Current action and preconditions to check: path_clear

Your task: For each precondition in the list above, predict whether it will hold at this action.

Consider the current scene as observed from the mobile robot's camera, and analyze the predicted future states of all dynamic agents (e.g., people, animals, vehicles, or any moving entities) within the NEXT SECOND.

IMPORTANT: Only answer "very likely" if you are absolutely certain—based on strong, clear evidence—that a dynamic agent will violate the precondition in the predicted future state. Do NOT answer "very likely" for unlikely, ambiguous, or low-probability risks.

Ask yourself for each precondition: Is there a high probability, with clear and convincing evidence, that the predicted future states of any dynamic agent will interfere with the predicted future state of the currently executing action within the NEXT SECOND, causing that precondition to fail?

Assess the risk level based on these predictions. Use "likely" or "very likely" if motions create a clear risk of interference.

Use "neutral" or "improbable" if agents are nearby but their predicted paths are clearly diverging or non-conflicting.

Failure Risk Categories: "very improbable", "improbable", "neutral", "likely", "very likely"

Answer Format: Output ONLY the probability_of_failure value from these categories: "very improbable", "improbable", "neutral", "likely", "very likely"

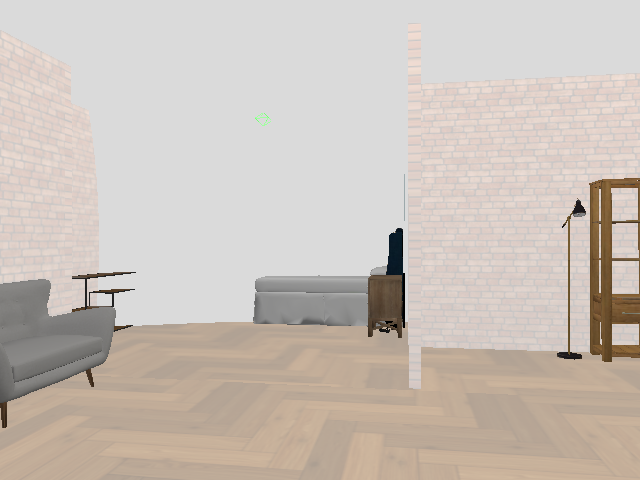

Answer: very improbable